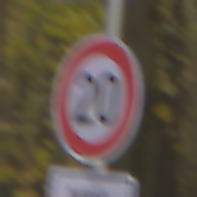
Verkehrszeichen: Geschwindigkeit20
Zusatzzeichen unten: HinweiseAufGefahrenDurchVerbaleAngabe7
Umgebung: Outdoor, Nature
Tageszeit: MorningAfternoon
Wetter: Overcast
Licht: Natural
Jahreszeit: Autumn
Kontrast: LowContrast